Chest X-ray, PA view. Patient: 72 years old, sex M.
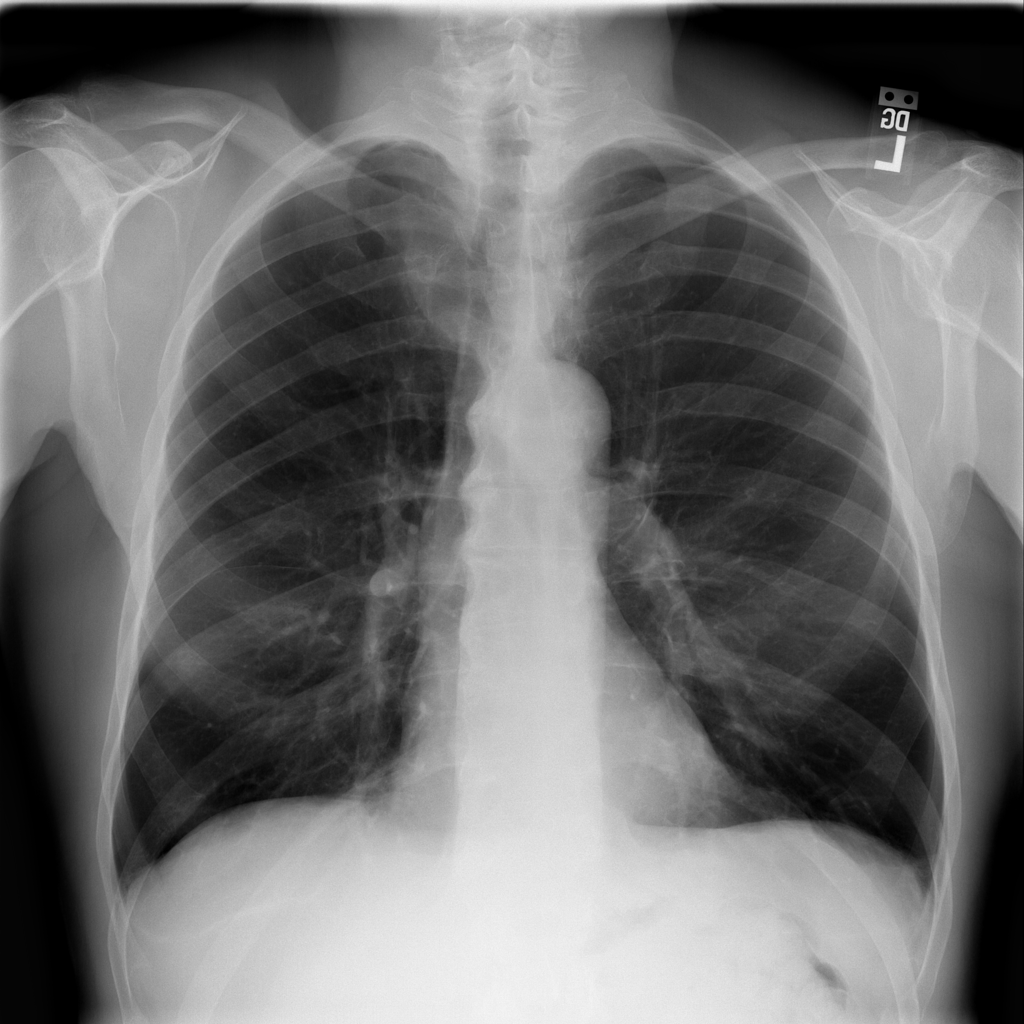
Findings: No Finding